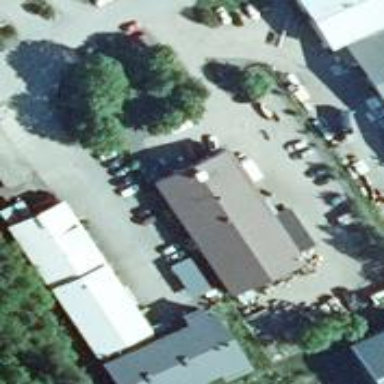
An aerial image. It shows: Commercial building housing boat shop.